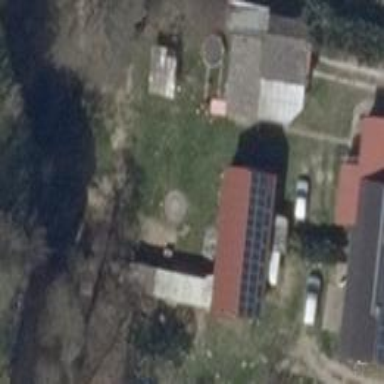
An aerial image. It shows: Solar photovoltaic panel generating electricity through small installation.